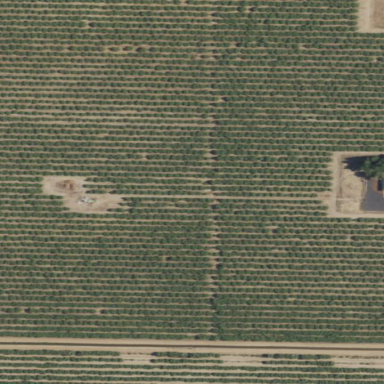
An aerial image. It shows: Vineyard.